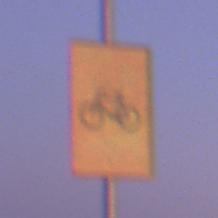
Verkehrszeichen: RadverkehrOhnePfeilsymbol
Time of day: Dawn
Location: Outdoor (Nature)
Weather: PartlyCloudy
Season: NotSpecified
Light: Natural